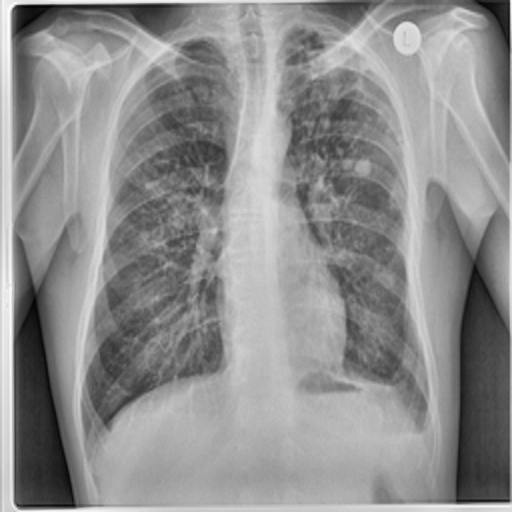
Finding: TUBERCULOSIS